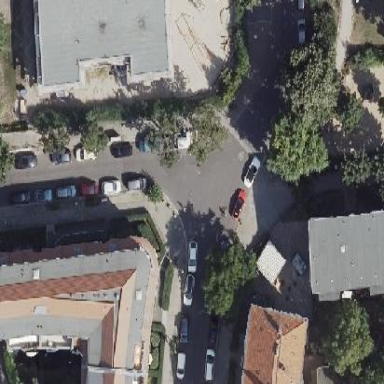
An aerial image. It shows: Residential area with junction.